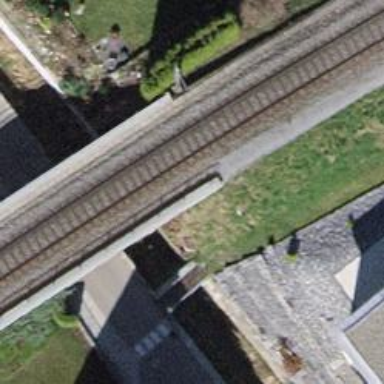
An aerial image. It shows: Railway bridge with electrified tracks and single rail.